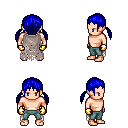
a pixel art fantasy rpg character, male body template, human, light skin, gray tattered cape, teal pants, blue twin-tailed hairstyle, gold gloves, four views (front, back, left, right), 2x2 character sprite sheet, small pixel art, hard edges, no anti-aliasing